Question: Good news and bad news. The good news is that in the Connections Inspector by disconnecting the overlay UIToolbar and connecting the UIImageview, I see 'theKing', but then -- the bad news -- I do not see the UIToolbar, which I also need. So the question now is, how can the user get back to the calling VC when s/he is finished here? How can both the toolbar and the image be part of the the overlay, or can the "go back button" toolbar be on the non-overlay view, or something? Or how can I make both the toolbar and the image show on the OverlayViewController?
'setupImagePicker' in 'OverlayViewController.m'.
'''
- (void)setupImagePicker:(UIImagePickerControllerSourceType)sourceType
{
self.imagePickerController.sourceType = sourceType;
if (sourceType == UIImagePickerControllerSourceTypeCamera)
{
// user wants to use the camera interface
//
self.imagePickerController.showsCameraControls = NO;
if ([[self.imagePickerController.cameraOverlayView subviews] count] == 0)
{
// setup our custom overlay view for the camera
//
// ensure that our custom view's frame fits within the parent frame
CGRect overlayViewFrame = self.imagePickerController.cameraOverlayView.frame;
CGRect newFrame = CGRectMake(0.0,
CGRectGetHeight(overlayViewFrame) -
self.view.frame.size.height - 10.0,
CGRectGetWidth(overlayViewFrame),
self.view.frame.size.height + 10.0);
self.view.frame = newFrame;
[self.imagePickerController.cameraOverlayView addSubview:self.view];
}
}
}
'''
<URL>.
Has anyone tried this on an iPhone instead of an iPad? I do not have an iPhone, but I was reading Matt Neuburg's book today where he says UIImagePicker works differently on the 2 devices.
I cannot see the image I am attempting to overlay across the camera view in UIImagePicker. No matter how I add the IBOutlet, as a property or not, the image does not show, but the overlayed toolbar shows fine. Why?
OverlayViewController.h with 'theKing' IBOutlet added to Apple's sample code and then commented out for now.
'''
#import <UIKit/UIKit.h>
#import <AudioToolbox/AudioServices.h>
@protocol OverlayViewControllerDelegate;
@interface OverlayViewController : UIViewController <UINavigationControllerDelegate, UIImagePickerControllerDelegate>
{
// IBOutlet UIImageView* theKing; ******** temporarily commented out
id <OverlayViewControllerDelegate> delegate;
}
@property (nonatomic, assign) id <OverlayViewControllerDelegate> delegate;
@property (nonatomic, retain) UIImagePickerController *imagePickerController;
- (void)setupImagePicker:(UIImagePickerControllerSourceType)sourceType;
@end
@protocol OverlayViewControllerDelegate
- (void)didTakePicture:(UIImage *)picture;
- (void)didFinishWithCamera;
@end
'''
OverlayViewController.m with the 'property' for 'theKing' IBOutlet added to Apple's sample code.
'''
#import "OverlayViewController.h"
enum
{
kOneShot, // user wants to take a delayed single shot
kRepeatingShot // user wants to take repeating shots
};
@interface OverlayViewController ( )
@property (assign) SystemSoundID tickSound;
@property (nonatomic, retain) IBOutlet UIImageView* theKing; // added *********
@property (nonatomic, retain) IBOutlet UIBarButtonItem *takePictureButton;
@property (nonatomic, retain) IBOutlet UIBarButtonItem *startStopButton;
@property (nonatomic, retain) IBOutlet UIBarButtonItem *timedButton;
@property (nonatomic, retain) IBOutlet UIBarButtonItem *cancelButton;
@property (nonatomic, retain) NSTimer *tickTimer;
@property (nonatomic, retain) NSTimer *cameraTimer;
'''
I cannot see the image 'theKing' when I execute the code on an iPhone. Below is a view of the nib I have added showing some of the connections made. No errors are thrown, but I cannot see the image, only the UIToolbar already added.

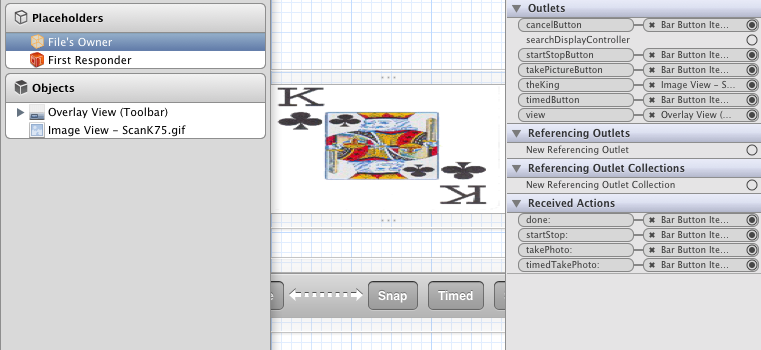
Answer: ## Update
I've updated it now and tried to replicate what you've done in your question. I've included full source of .h/.m and 'theKing@2x.png'. Create a new project and paste the source into the files and add 'theKing@2x.png'. Everything is done programmatically - you don't need to set anything up in interface builder other than embedding your view in a navigation controller.
Here is 'theKing@2x.png' - <URL>
### ViewController.h
'''
#import <UIKit/UIKit.h>
@interface ViewController : UIViewController <UIImagePickerControllerDelegate, UINavigationControllerDelegate>
@end
'''
### ViewController.m
'''
#import "ViewController.h"
@interface ViewController ()
@end
@implementation ViewController
- (void)viewDidLoad {
[super viewDidLoad];
// assign action to button
UIButton *myButton = [UIButton buttonWithType:UIButtonTypeRoundedRect];
myButton.frame = CGRectMake(0, 0, 200, 60);
myButton.center = self.view.center;
[myButton addTarget:self action:@selector(buttonPress:) forControlEvents:UIControlEventTouchUpInside];
[myButton setTitle:@"Image Picker" forState:UIControlStateNormal];
[self.view addSubview:myButton];
}
- (void)buttonPress:(id)sender {
if (![UIImagePickerController isSourceTypeAvailable:UIImagePickerControllerSourceTypeCamera]) {
// alert the user that the camera can't be accessed
UIAlertView *noCameraAlert = [[UIAlertView alloc] initWithTitle:@"No Camera" message:@"Unable to access the camera!" delegate:nil cancelButtonTitle:@"Dismiss" otherButtonTitles:nil, nil];
[noCameraAlert show];
} else {
// prepare imagePicker view
UIImagePickerController *imagePicker = [[UIImagePickerController alloc] init];
imagePicker.sourceType = UIImagePickerControllerSourceTypeCamera;
imagePicker.delegate = self;
imagePicker.allowsEditing = NO;
imagePicker.showsCameraControls = NO;
// create view for overlay
CGRect overlayRect = CGRectMake(0, 0, imagePicker.view.frame.size.width, imagePicker.view.frame.size.height);
UIView *overlayView = [[UIView alloc] initWithFrame:overlayRect];
// prepare the image to overlay
UIImageView *overlayImage = [[UIImageView alloc] initWithImage:[UIImage imageNamed:@"theKing"]];
overlayImage.center = overlayView.center;
overlayImage.alpha = 0.5;
// prepare toolbar for overlay
UIToolbar *overlayToolbar = [[UIToolbar alloc] initWithFrame:CGRectMake(0, 600, overlayView.frame.size.width, 40)];
overlayToolbar.center = CGPointMake(overlayView.center.x, overlayView.frame.size.height - 20);
overlayToolbar.barStyle = UIBarStyleBlack;
UIBarButtonItem *takePictureButton = [[UIBarButtonItem alloc] initWithBarButtonSystemItem:UIBarButtonSystemItemCamera target:self action:@selector(takePictureButtonPressed:)];
UIBarButtonItem *flexibleBarSpace = [[UIBarButtonItem alloc] initWithBarButtonSystemItem:UIBarButtonSystemItemFlexibleSpace target:nil action:nil];
flexibleBarSpace.width = 1000;
UIBarButtonItem *startStopButton = [[UIBarButtonItem alloc] initWithTitle:@"Snap" style:UIBarButtonItemStyleBordered target:self action:@selector(startStopButtonPressed:)];
UIBarButtonItem *timedButton = [[UIBarButtonItem alloc]initWithTitle:@"Timed" style:UIBarButtonItemStyleBordered target:self action: @selector(timedButtonPressed:)];
UIBarButtonItem *cancelButton = [[UIBarButtonItem alloc]initWithTitle:@"Cancel" style:UIBarButtonItemStyleBordered target:self action: @selector(cancelButtonPressed:)];
overlayToolbar.items = [NSArray arrayWithObjects:takePictureButton, flexibleBarSpace, startStopButton, timedButton, cancelButton, nil];
[overlayView addSubview:overlayImage];
[overlayView addSubview:overlayToolbar];
// add the image as the overlay
[imagePicker setCameraOverlayView:overlayView];
// display imagePicker
[self.navigationController presentViewController:imagePicker animated:YES completion:nil];
}
}
#pragma mark - UIBarButton Selectors
- (void)takePictureButtonPressed:(id)sender {
NSLog(@"takePictureButtonPressed...");
// TODO: take picture!
}
- (void)startStopButtonPressed:(id)sender {
NSLog(@"startStopButtonPressed...");
// TODO: make this do something
}
- (void)timedButtonPressed:(id)sender {
NSLog(@"timedButtonPressed...");
// TODO: implement timer before calling takePictureButtonPressed
}
- (void)cancelButtonPressed:(id)sender {
NSLog(@"cancelButtonPressed");
[self.navigationController dismissViewControllerAnimated:YES completion:nil];
}
#pragma mark - UIImagePickerController Delegate Methods
- (void)imagePickerController:(UIImagePickerController *)picker didFinishPickingMediaWithInfo:(NSDictionary *)editingInfo {
// determine if the user selected or took a new photo
UIImage *selectedImage;
if ([editingInfo objectForKey:UIImagePickerControllerOriginalImage]) selectedImage = (UIImage *)[editingInfo objectForKey:UIImagePickerControllerOriginalImage];
else if ([editingInfo objectForKey:UIImagePickerControllerEditedImage]) selectedImage = (UIImage *)[editingInfo objectForKey:UIImagePickerControllerEditedImage];
// TODO: Do something with selectedImage (put it in a UIImageView
// dismiss the imagePicker
[picker.presentingViewController dismissViewControllerAnimated:YES completion:nil];
}
- (void)didReceiveMemoryWarning {
[super didReceiveMemoryWarning];
// Dispose of any resources that can be recreated.
}
@end
'''
### Screenshot
This is what it looks like when I run it.

Does this satisfy your app requirements?